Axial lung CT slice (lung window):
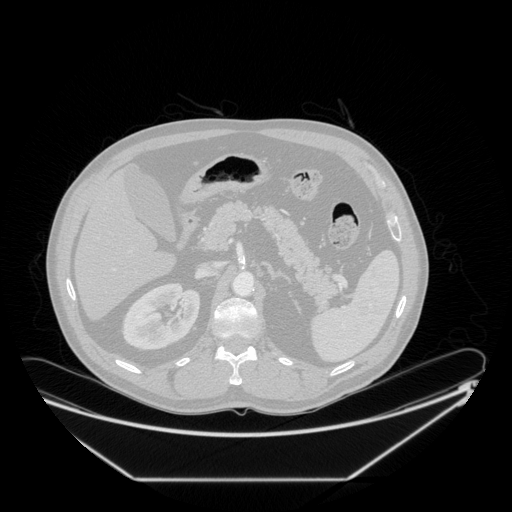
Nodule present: no